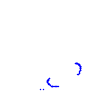
Particle: kaon